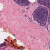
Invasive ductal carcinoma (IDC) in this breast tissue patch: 0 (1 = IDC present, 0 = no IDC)